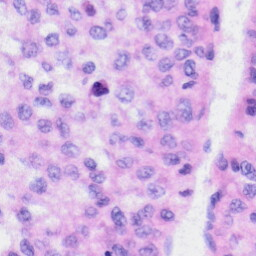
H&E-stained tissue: Liver